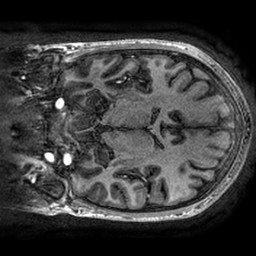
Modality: T1w
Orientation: coronal
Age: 29
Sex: male
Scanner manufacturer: ge
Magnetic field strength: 3 T
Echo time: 0.002736 s